Question: in column A first value is 0, second is 0, third is 17, fourth is 0 and fifth is 32

in this case , first non zero value is 17. how to calculate it by formula
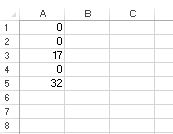
Answer: In cell B1:
'''
=INDEX(A1:A5,MATCH(TRUE,INDEX(A1:A5<>0,),0))
'''